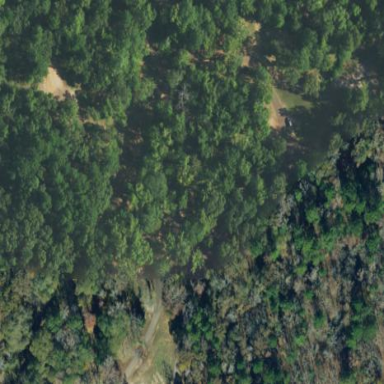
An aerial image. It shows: Forest area with mix of leaf types and cycles.